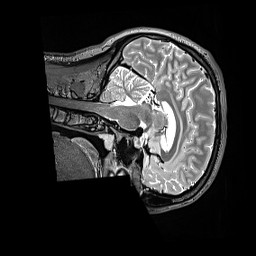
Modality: T2w
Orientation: sagittal
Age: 24
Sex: female
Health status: ill
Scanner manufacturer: siemens
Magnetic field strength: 3 T
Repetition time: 3.2 s
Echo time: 0.564 s